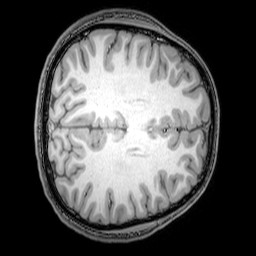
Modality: T1w
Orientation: axial
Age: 23
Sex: male
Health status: healthy
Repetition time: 0.081 s
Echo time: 0.037 s